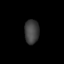
Tissue: lung
Cell type: Endothelial cells
Senescence score: 0.7175
Nuclear area (px): 344
Mean DAPI intensity: 63.672